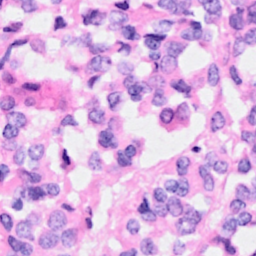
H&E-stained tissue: Breast